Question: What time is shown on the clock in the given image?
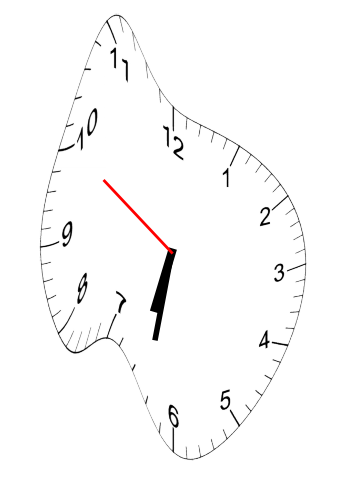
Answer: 06:31:50